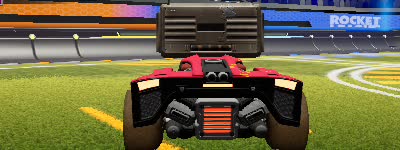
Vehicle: breakout